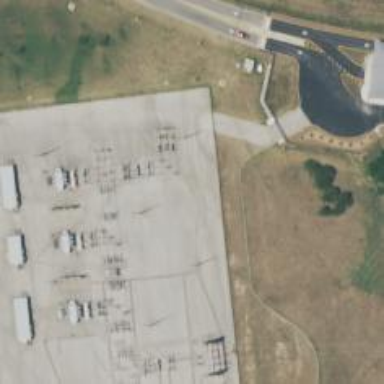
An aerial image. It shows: Switch used for power control.